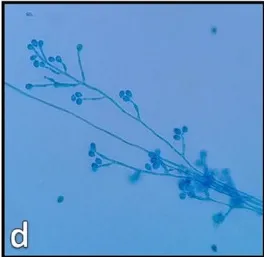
Incubation at 25 C when the mature colonies became dark gray to black and developed white mycelial tufts, and its microscopic morphology.
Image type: pathology (gram)